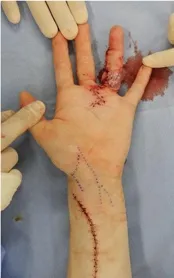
C
) Immediately after the replantation, the proximal interphalangeal joint was kept at the extended position without any orthosis.
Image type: medical_photograph (other_medical_photograph)